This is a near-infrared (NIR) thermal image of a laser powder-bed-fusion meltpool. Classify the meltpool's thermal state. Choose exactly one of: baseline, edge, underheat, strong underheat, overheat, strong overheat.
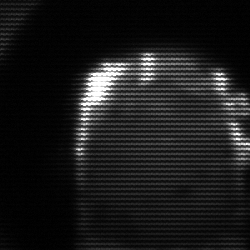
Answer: baseline